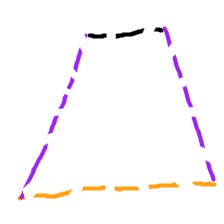
Shape: trapezoid